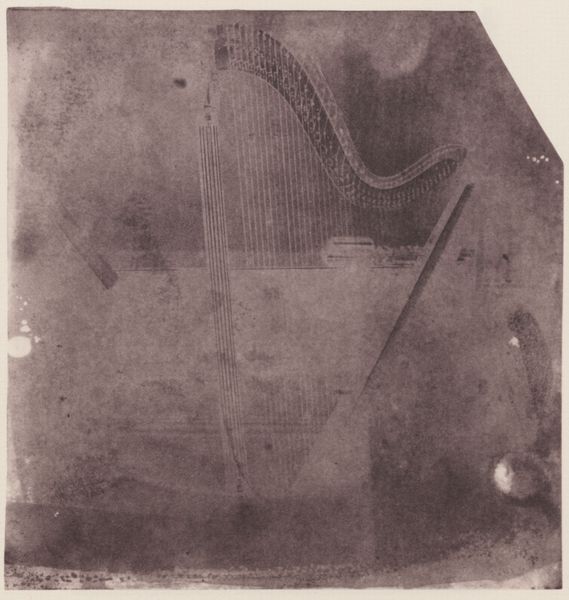
Titel: Harfe
Künstler: William Henry Fox Talbot
Standort: Lacock (UK)
Institution: Sammlung Lacock
Schlagwörter: dunkel, fuß, weiß, kubismus, braun, geschwungen, grau, hell, holz, licht, raum, schwarz, skizze, stuhl, säule, zeichnung, zimmer, alt, wand, rahmen, instrument, musik, schwung, bücher, ecke, bogen, noten, graphik, lila, farblos, sepia, red, white, black, dark, gray, grey, interior, old, painting, tapete, detail, musikinstrument, picture, print, reflection, brown, gestell, nagel, unscharf, foto, fotografie, photographie, belichtung, druck, loch, stich, schwarzweiß, kugel, entwurf, fleck, photo, flecken, saite, negativ, seiten, verschwommen, wood, angels, classic, harp, heaven, mythology, stone, orange, water, fleckig, ballustrade, saiten, saiteninstrument, undeutlich, light, paper, harfe, lyra, kupferstich, abzug, black and white, frame, fotographie, shadow, leier, etching, monochrome, abgeschnitten, schwach, abstract, bespannt, music, sound, ink, notes, opera, art, dot, musician, pencil, fotokopie, form, god, spannen, pale, daguerrotypie, lithograph, shade, ghost, verblasst, irland, fog, relief, corpus, blurred, blurry, carving, misty, hazy, round, instument, standing, photograph, photography, daguerre, belichtet, faded, slide, shape, fiti, car, röntgenbild, image, spots, invertiert, schlechte qualität, traditional, fotogaphie, zupfinsturment, fat, real, ethereal, soft, middle, string, musikinstrumenteharfe, unscharfe fotografie, harf, corner, negative, photoplatte, leckig, konzertharfe, x-ray, curve, strings, instrament, exposure, carved, faint, edge, diffuse, blur, foreign, smudge, note, arp, degaurre type, curved, score, fuzzy, musical, damaged, tags, layered, indistinct, fade, daguerrotype, inverse, spotted, musikinstrment, hoto, damage, upright, tradition, musical instrument, silberbromid, harph, dusty, invisible, poor quality, lithogram, subtle, soft focus, harge, obscured, harp player, poloriod, frets, stings, overexposed